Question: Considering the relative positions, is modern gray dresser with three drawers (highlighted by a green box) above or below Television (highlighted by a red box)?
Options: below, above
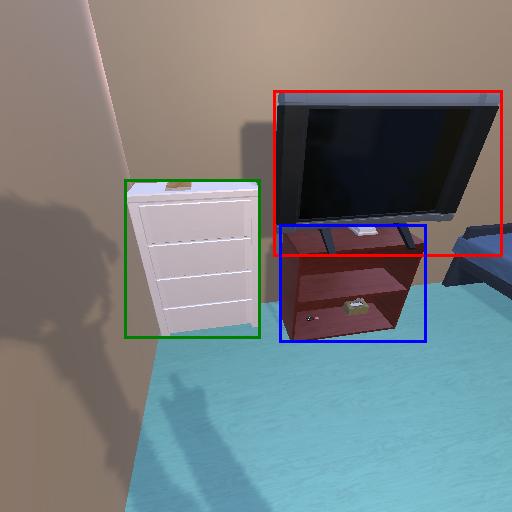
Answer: below